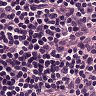
Metastatic tissue present: no